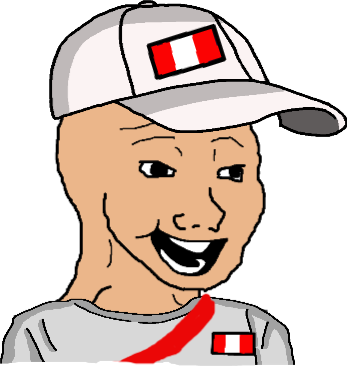
Label: 5_Boomer